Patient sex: M
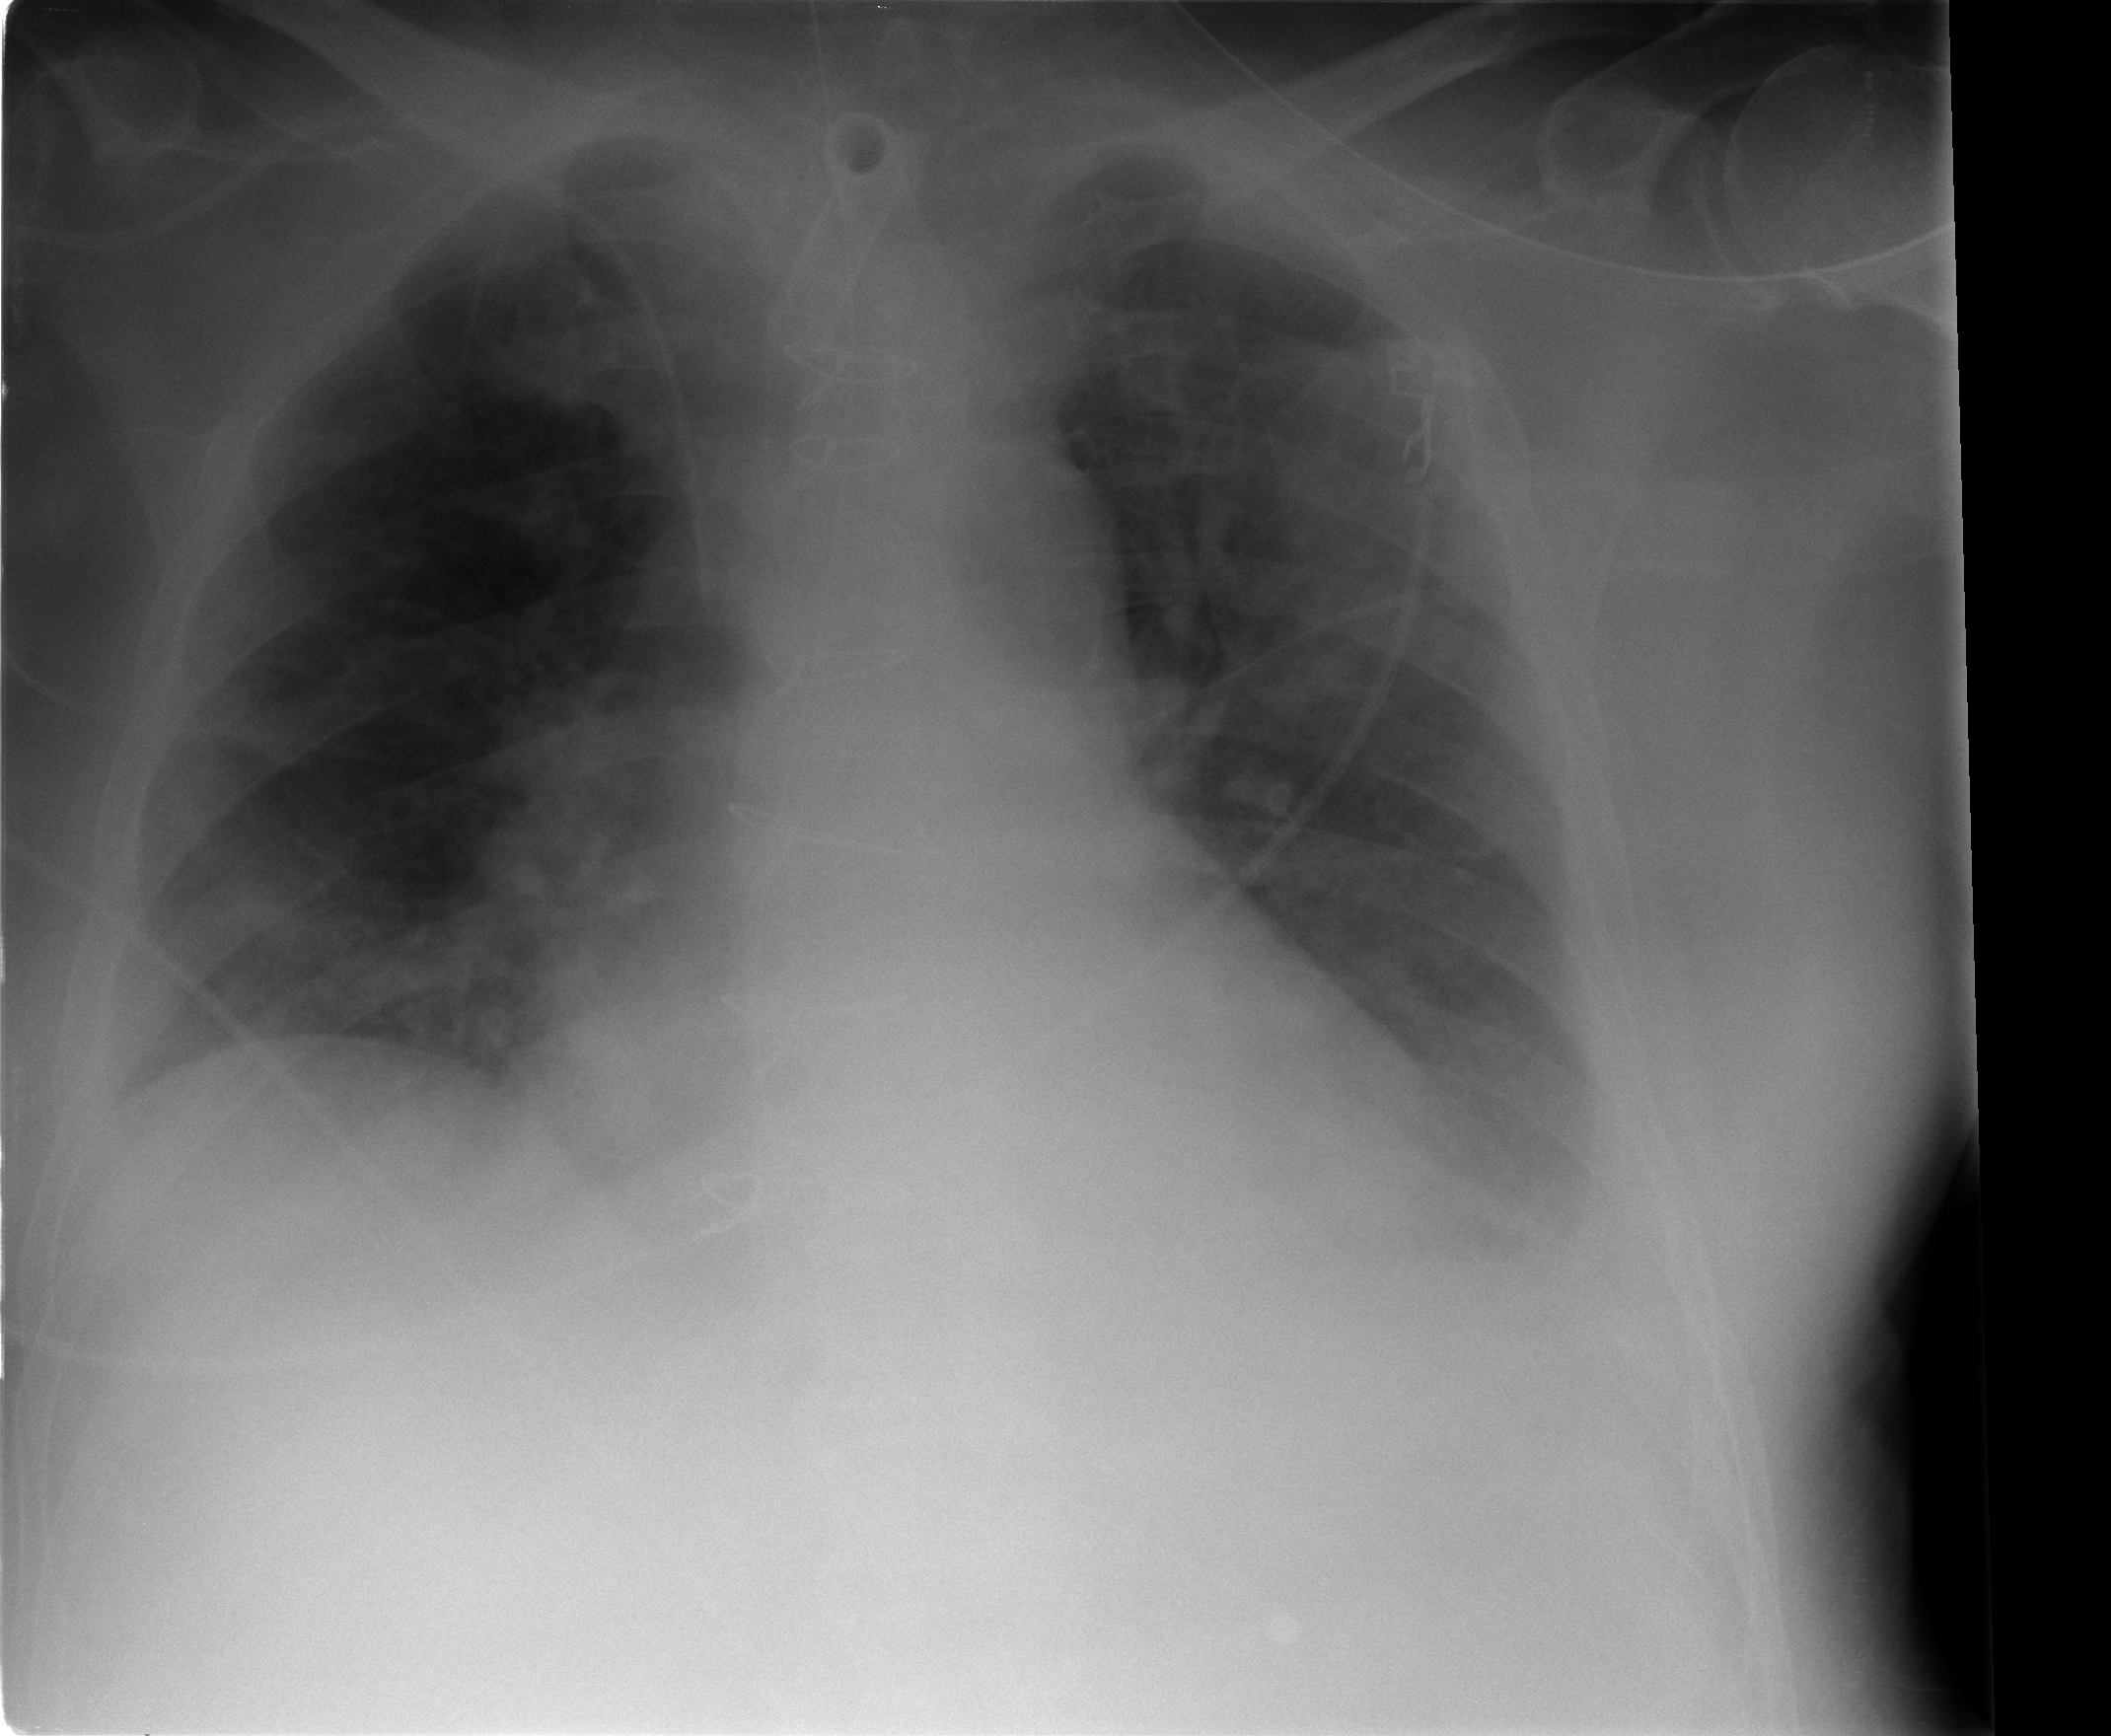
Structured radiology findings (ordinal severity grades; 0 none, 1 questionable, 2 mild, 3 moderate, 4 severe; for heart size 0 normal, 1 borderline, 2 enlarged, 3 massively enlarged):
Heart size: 2
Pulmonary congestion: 2
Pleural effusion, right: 0
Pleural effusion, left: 1
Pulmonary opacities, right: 2
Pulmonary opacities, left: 1
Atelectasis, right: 2
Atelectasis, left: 2